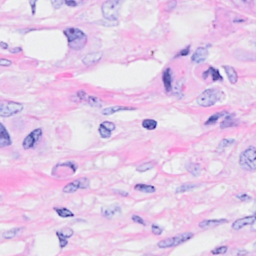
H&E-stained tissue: Breast